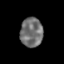
Tissue: skin
Cell type: Endothelial cells
Senescence score: 0.2643
Nuclear area (px): 648
Mean DAPI intensity: 112.662